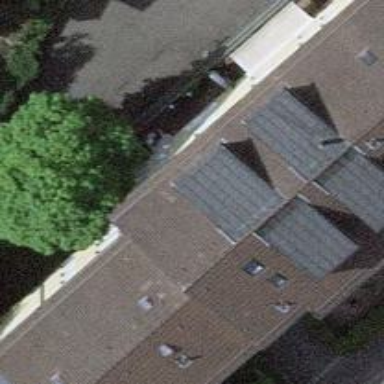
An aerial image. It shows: Gabled roof apartments building with maroon roof tiles.